Question: I am working on a classifieds based website, and I want to make the form adjust to the type of classified being entered by javascript.
For example I have many types ie. Cars && Mobile Phones
I have three dropdowns that use coffee script to filter based on the previous input (code will be included below).
I want the form to load a partial depending on the selected value in the last box.
Have a look at the example below.
The first dropdown is for category, then sub-category, then sub-sub-category.
I want when the last box "Games" is selected for it to load the partial "_games.html.erb"

The Coffee Script I have for hiding and filtering the dropdowns is as follows
'''
jQuery ->
$('#classified_tag_list').autocomplete
source: $('#classified_tag_list').data('autocomplete-source')
$('#classified_sub_category_id').hide()
$('#classified_sub_sub_category_id').hide()
sub_category = $('#classified_sub_category_id').html()
$('#classified_category_id').change ->
category = $('#classified_category_id :selected').text()
options = $(sub_category).filter("optgroup[label='#{category}']").html()
if (options)
$('#classified_sub_category_id').html(options)
$('#classified_sub_category_id').show()
$('#classified_sub_sub_category_id').empty()
else
if(not category == 'Please select a category')
$('#classified_sub_category_id').parent().hide()
$('#classified_sub_sub_category_id').parent().hide()
$('#classified_sub_category_id').empty()
$('#classified_sub_category_id').empty()
$('#classified_sub_sub_category_id').empty()
$('#classified_sub_sub_category_id').empty()
suburbs = $('#classified_sub_sub_category_id').html()
$('#classified_sub_category_id').change ->
city = $('#classified_sub_category_id :selected').text()
options = $(suburbs).filter("optgroup[label='#{city}']").html()
if (options)
$('#classified_sub_sub_category_id').html(options)
$('#classified_sub_sub_category_id').show()
else
$('#classified_sub_sub_category_id').empty()
$('#classified_sub_sub_category_id').hide()
'''
So how do I use javascript to load the partial depending on the value of the last dropdown?
[EDIT]
I looked at <URL>
and this is what I have
'''
_form.html.erb
<script type="text/javascript">
$(document).ready(function() {
$('#classified_sub_sub_category_id').change(function() {
$.ajax({ url: '/classifieds/form_partial/'+ this.value });
});
});
</script>
'''
---
'''
routes.rb
resources :classifieds do
match "/form_partial/:id" => "classifieds#form_partial"
end
'''
---
'''
classifieds_controller.rb
def form_partial
@category = Category.find(params[:id])
end
'''
---
'''
form_partial.js.erb
<% if @category == 1 %>
$('#classified_sub_sub_category_id').after('<div id="product_partial"><%= escape_javascript render('/forms/cars') %></div>');
<% else %>
$('#classified_sub_sub_category_id').after('<div id="product_partial"><%= escape_javascript render('/forms/cars') %></div>');
<% end %>
'''
---
But that gives the error
'''
undefined method 'render' for #<#<Class:0xa0805fc>:0xb574788>
(in /home/james/hustle/app/assets/javascripts/form_partial.js.erb)
'''
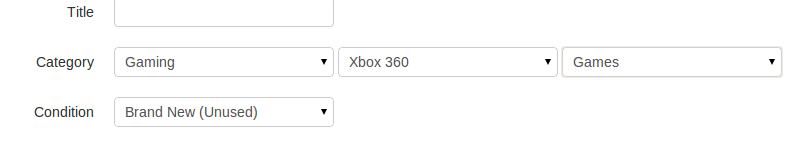
Answer: Silly me fixed by Luis Ramalho as per comment
> The error is happening because you're putting the file form_partial.js.erb in the assets >folder. Try to move to the views folder instead. - Luis Ramalho